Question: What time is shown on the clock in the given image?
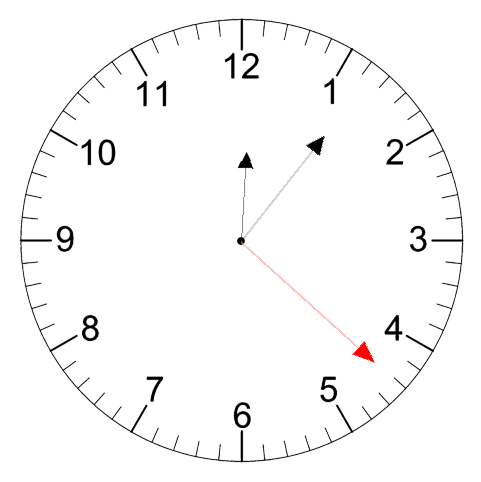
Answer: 12:06:22